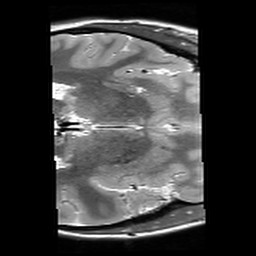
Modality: T2starw
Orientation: axial
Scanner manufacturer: siemens
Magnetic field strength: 3 T
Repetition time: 9.86 s
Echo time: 0.05 s